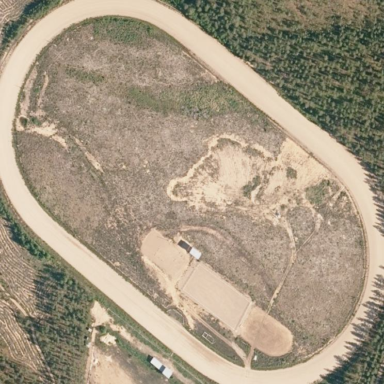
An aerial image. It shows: Unpaved track for horse racing.